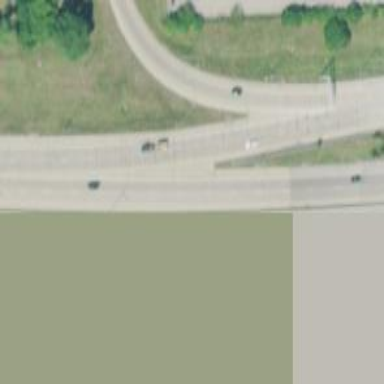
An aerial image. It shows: Asphalt motorway.